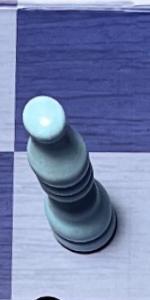
Label: Bishop_White